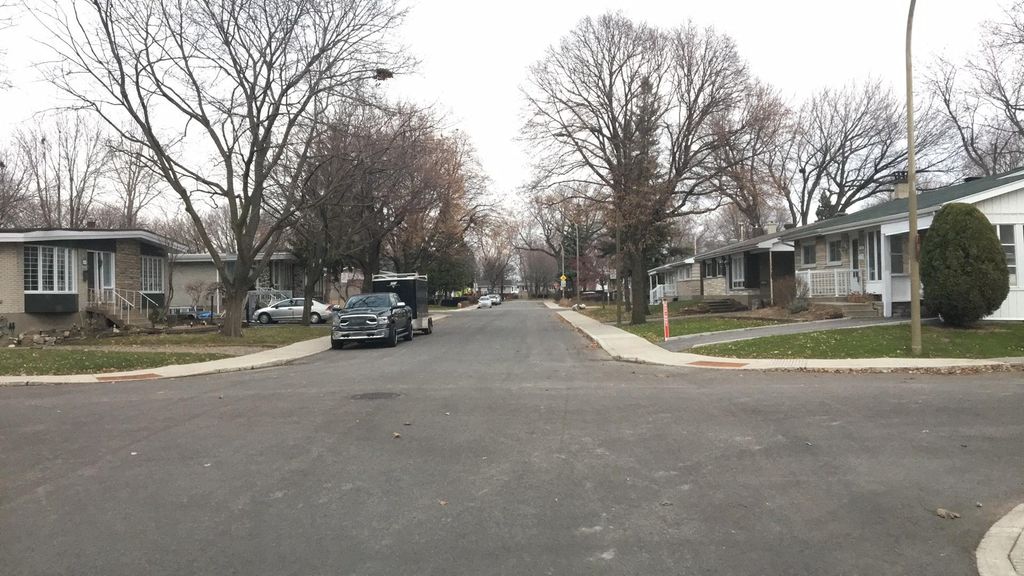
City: montreal